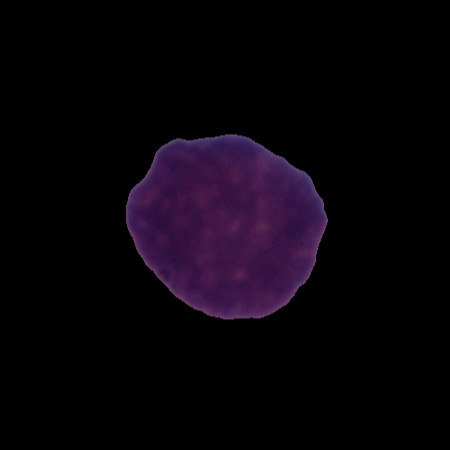
Label: healthy